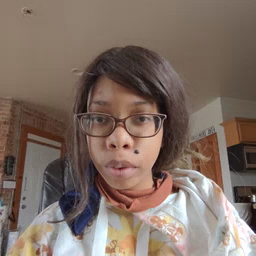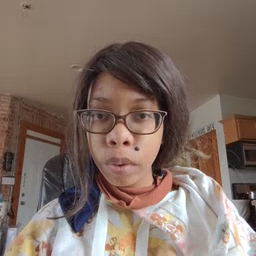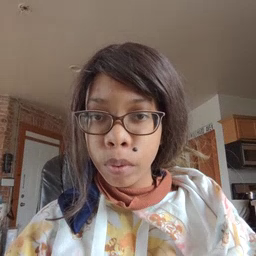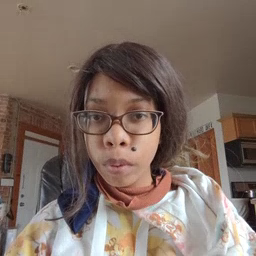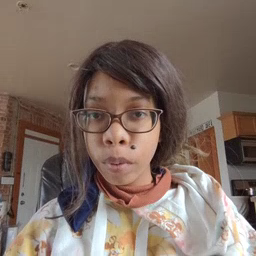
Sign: lips